Interaction volume radius: 5 \u00c5
Interaction volume height: 25 \u00c5
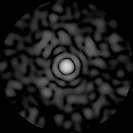
Disorder parameter: 0.8313